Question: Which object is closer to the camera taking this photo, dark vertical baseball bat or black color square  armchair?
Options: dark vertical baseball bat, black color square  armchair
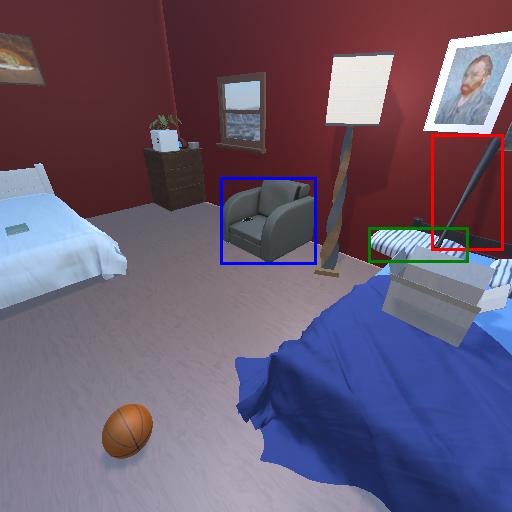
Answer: dark vertical baseball bat